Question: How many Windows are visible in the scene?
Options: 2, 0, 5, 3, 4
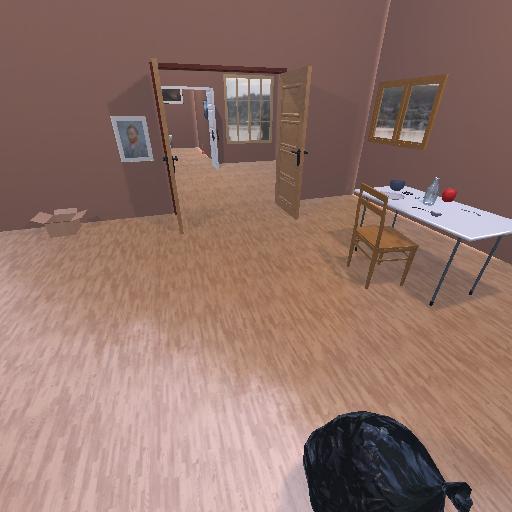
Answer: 2